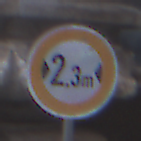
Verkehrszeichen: TatsaechlicheBreite2Komma3
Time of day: SunriseSunset
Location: Outdoor (Urban)
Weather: PartlyCloudy
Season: NotSpecified
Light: Natural